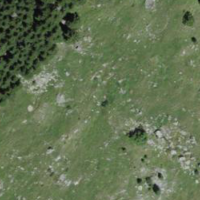
EUNIS habitat code: 44
Species observed at this site:
Alectoris graeca